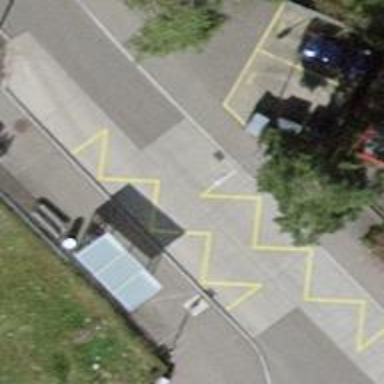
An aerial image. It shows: Public transport stop position.